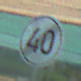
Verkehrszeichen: EndeGeschwindigkeit40
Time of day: MorningAfternoon
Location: Roofed (Special)
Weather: PartlyCloudy
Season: NotSpecified
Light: Natural